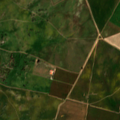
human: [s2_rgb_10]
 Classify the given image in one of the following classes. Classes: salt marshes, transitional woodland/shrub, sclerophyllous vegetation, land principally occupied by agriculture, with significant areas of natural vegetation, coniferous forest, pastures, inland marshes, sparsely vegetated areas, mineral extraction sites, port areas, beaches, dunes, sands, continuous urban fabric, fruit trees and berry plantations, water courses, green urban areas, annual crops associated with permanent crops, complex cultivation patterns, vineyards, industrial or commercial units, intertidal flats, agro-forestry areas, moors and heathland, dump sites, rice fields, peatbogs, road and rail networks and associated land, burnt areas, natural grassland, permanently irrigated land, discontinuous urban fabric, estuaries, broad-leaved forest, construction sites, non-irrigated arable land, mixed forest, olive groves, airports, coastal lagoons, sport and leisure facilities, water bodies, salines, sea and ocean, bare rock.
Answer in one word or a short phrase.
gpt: continuous urban fabric